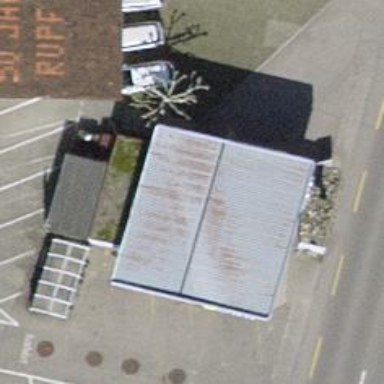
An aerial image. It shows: Fuel station.